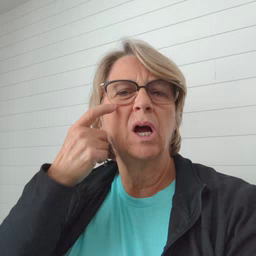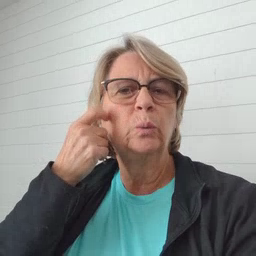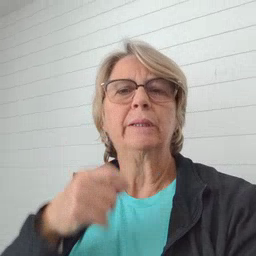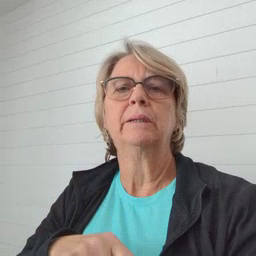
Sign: owie